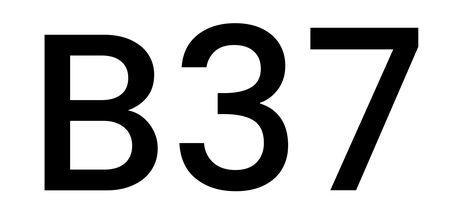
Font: Poppins-Medium